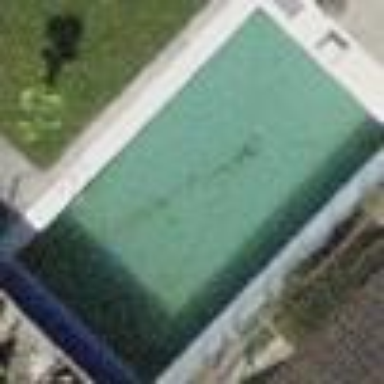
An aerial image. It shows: Swimming pool located in leisure land.